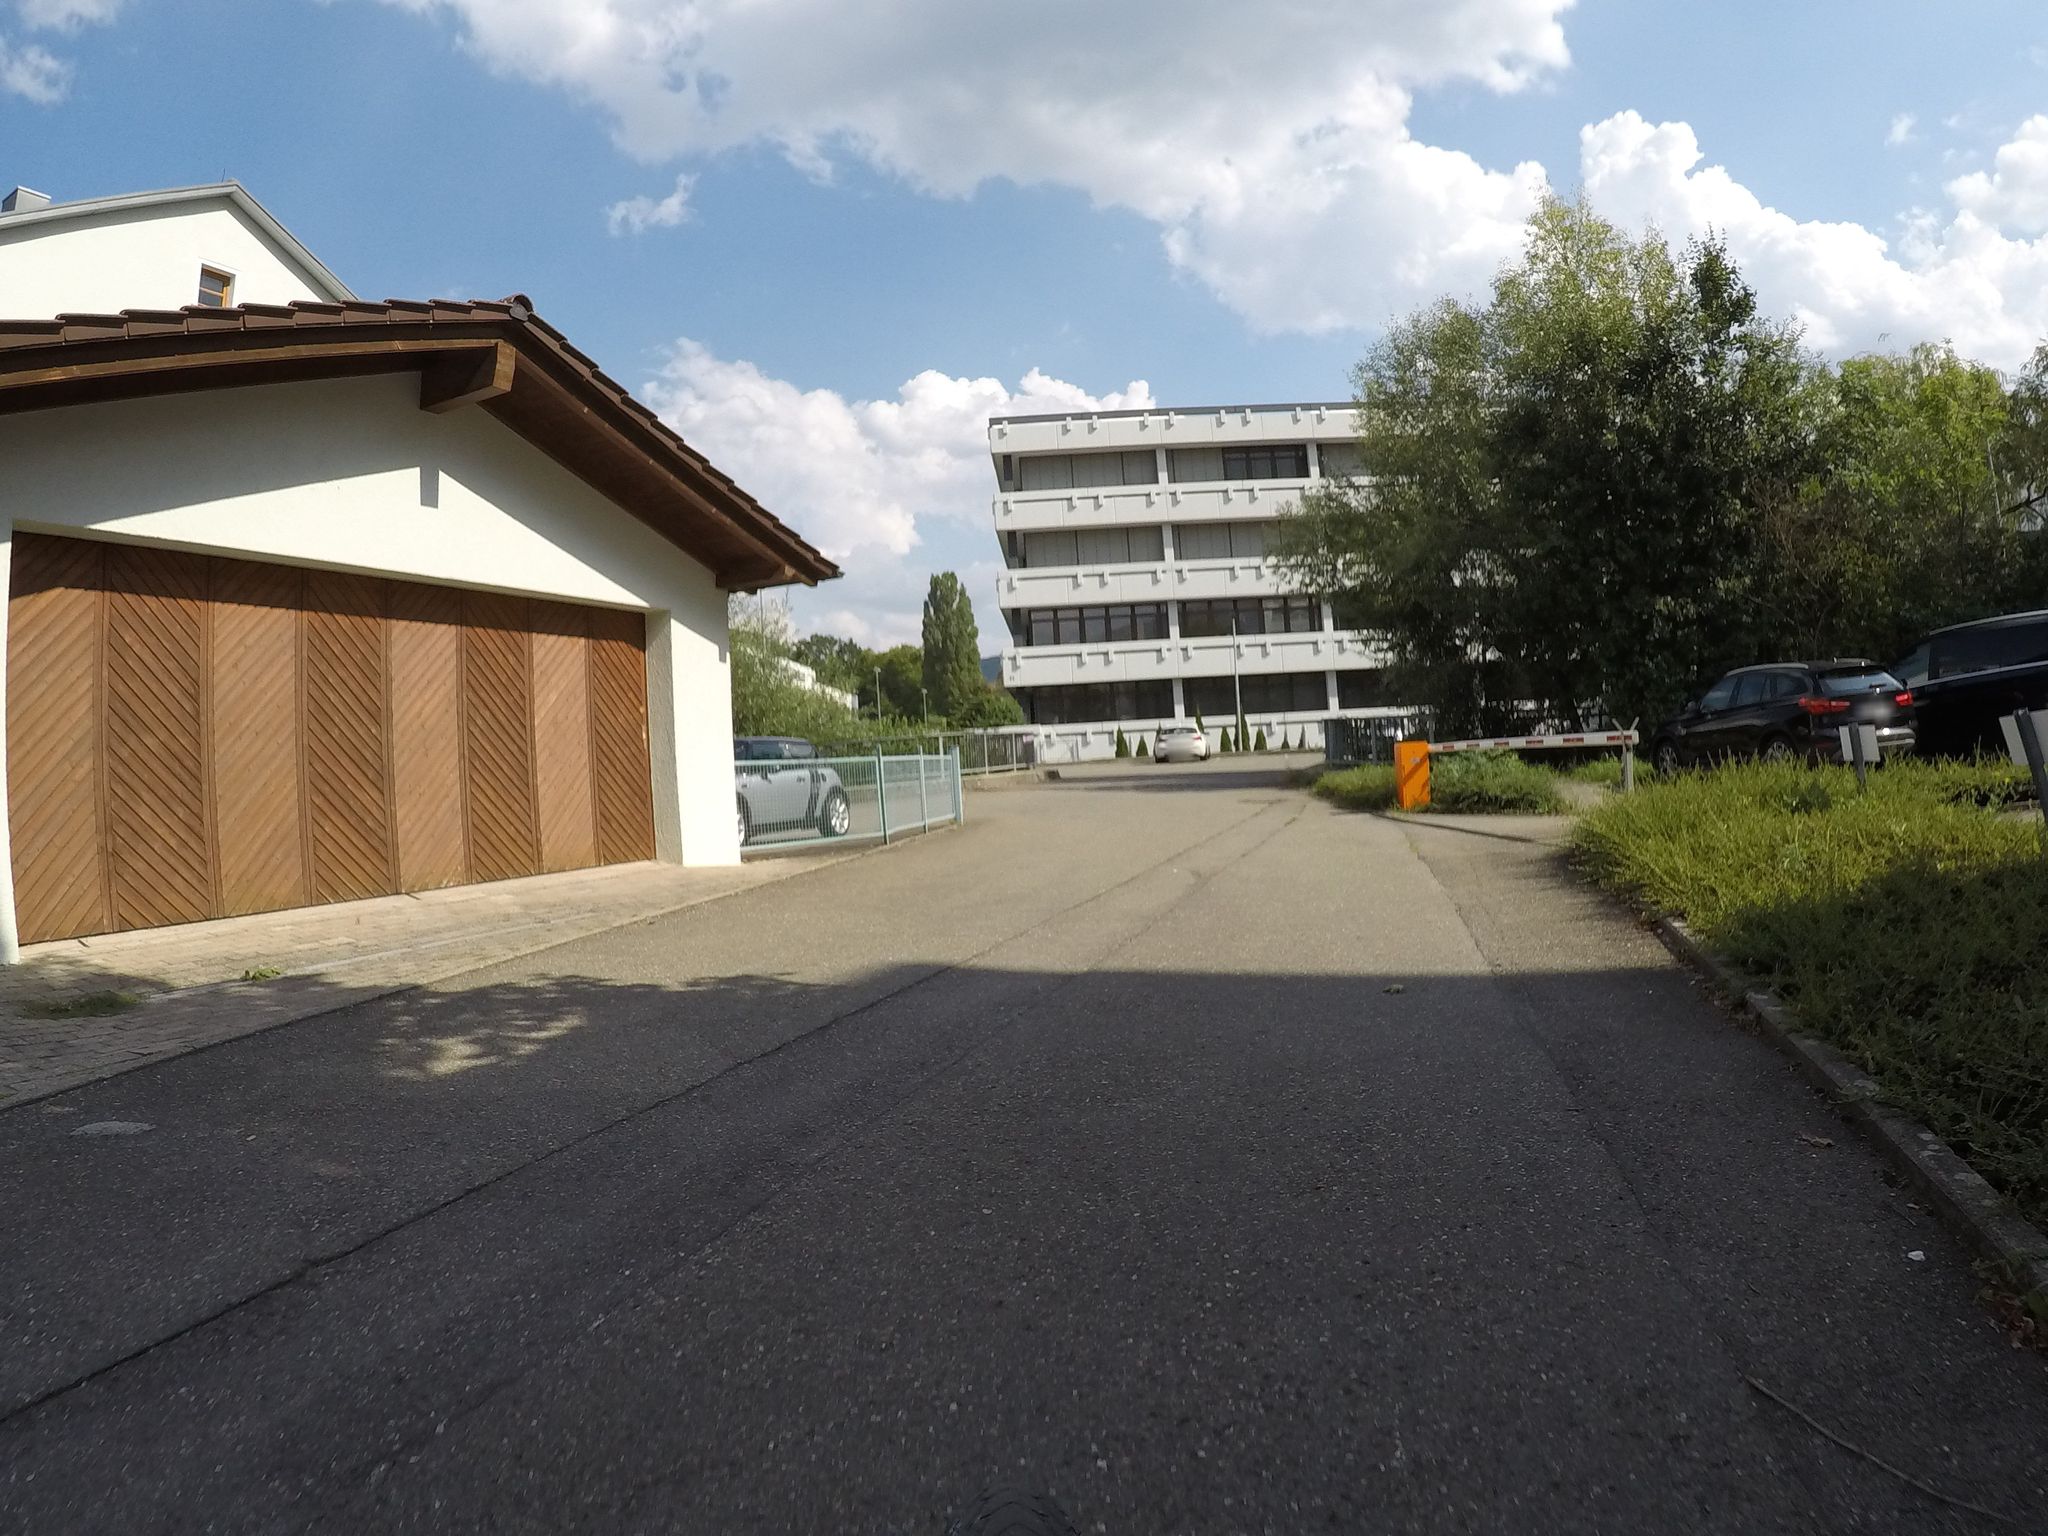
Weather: clear
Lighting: day
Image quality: good
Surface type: cycling surface
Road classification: service, footway, path
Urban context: dense urban cluster
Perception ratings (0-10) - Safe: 4.77, Lively: 5.81, Beautiful: 4.46, Boring: 6.16, Depressing: 6.7, Wealthy: 6.25